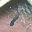
Label: 1